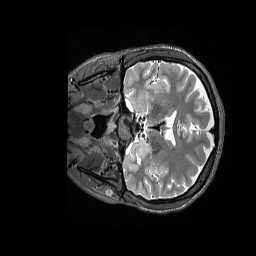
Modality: T2w
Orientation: coronal
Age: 26
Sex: female
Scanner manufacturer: siemens
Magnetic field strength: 3 T
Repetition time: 3.2 s
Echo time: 0.562 s